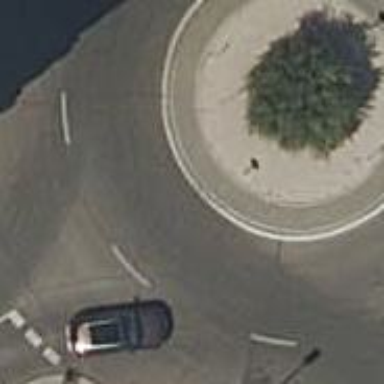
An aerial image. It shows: Kerb serving as barrier.